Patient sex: M
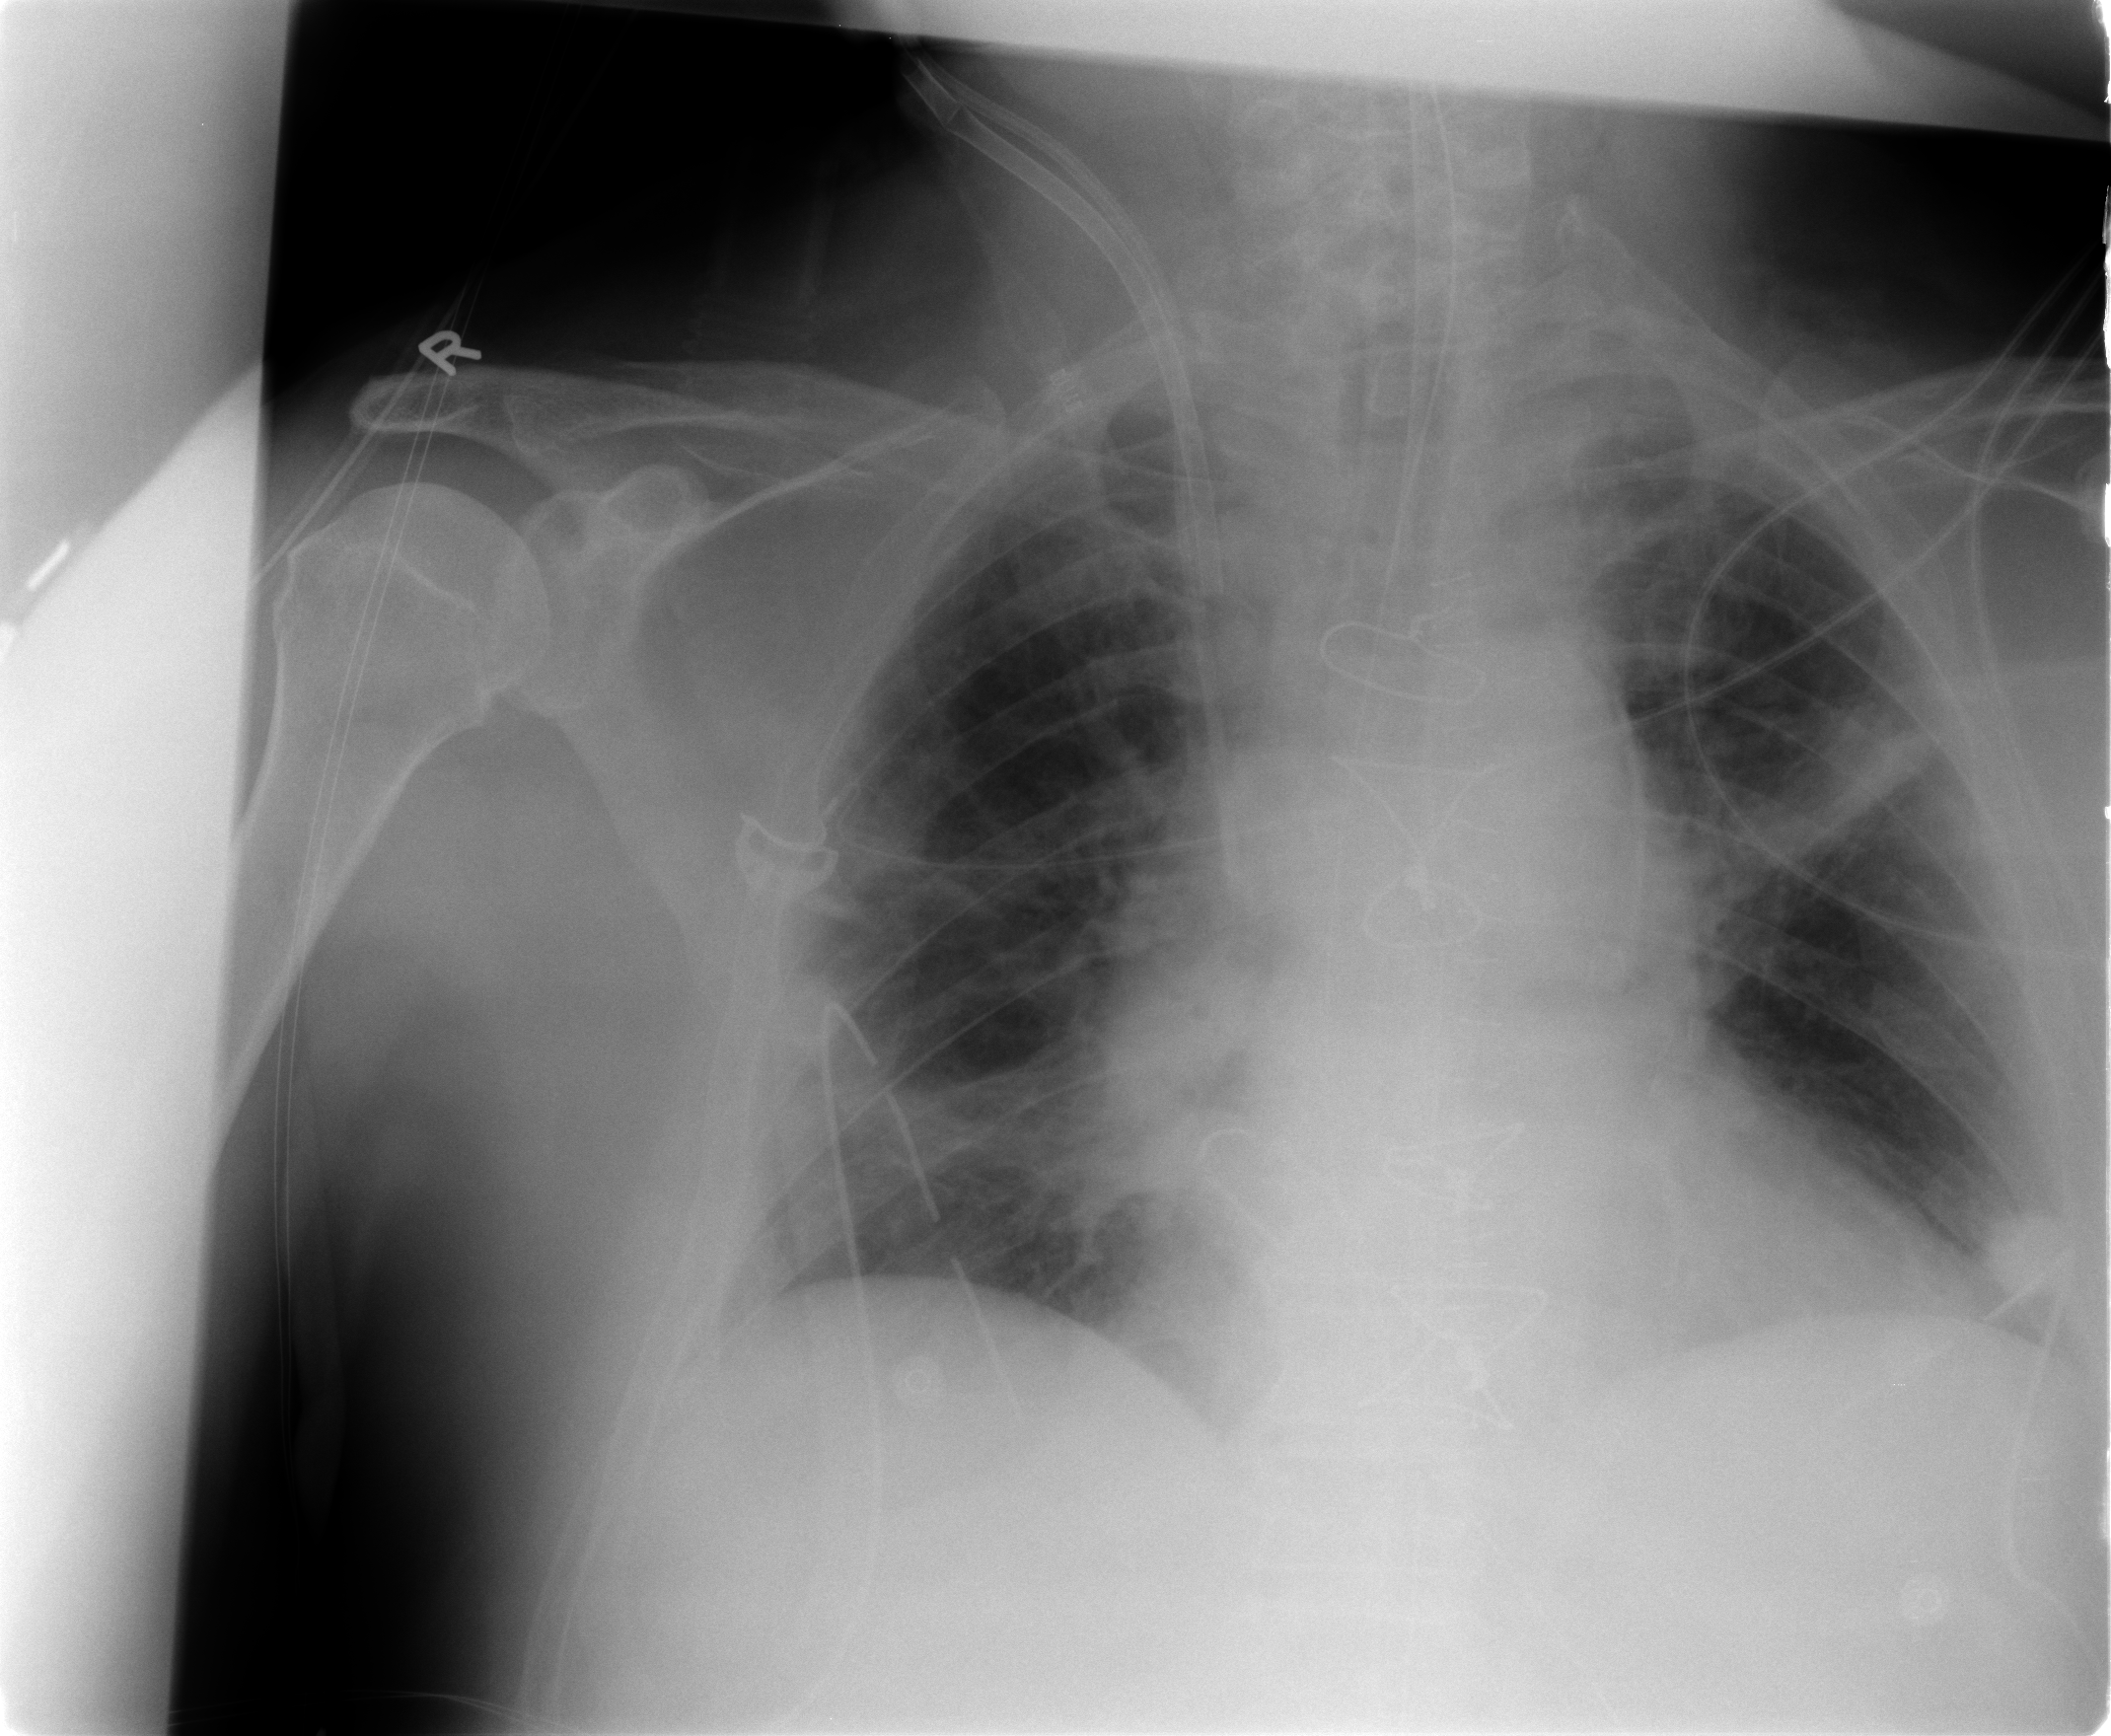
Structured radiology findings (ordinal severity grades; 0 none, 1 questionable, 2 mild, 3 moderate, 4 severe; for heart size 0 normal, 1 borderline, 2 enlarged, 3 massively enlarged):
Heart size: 2
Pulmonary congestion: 2
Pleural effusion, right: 0
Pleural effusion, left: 0
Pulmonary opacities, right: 0
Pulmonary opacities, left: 0
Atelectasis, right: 2
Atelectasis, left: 2